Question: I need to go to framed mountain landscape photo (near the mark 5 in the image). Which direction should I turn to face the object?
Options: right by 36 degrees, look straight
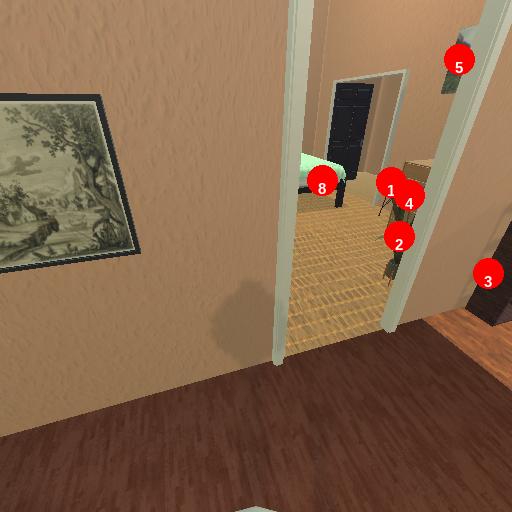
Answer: right by 36 degrees